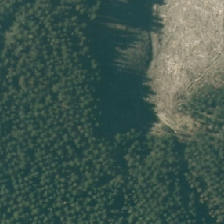
Land cover: harvested_forest